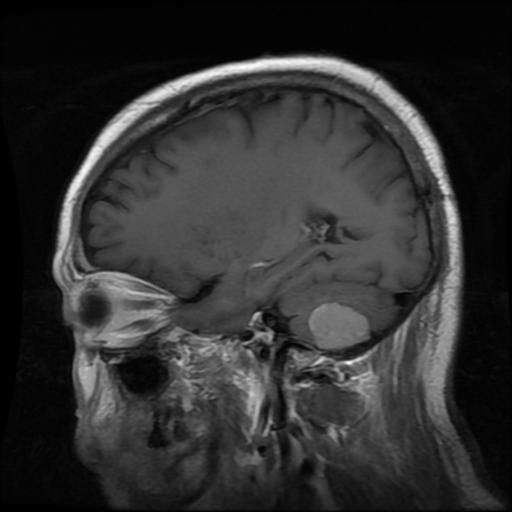
Label: meningioma